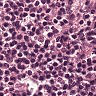
Metastatic tissue present: no